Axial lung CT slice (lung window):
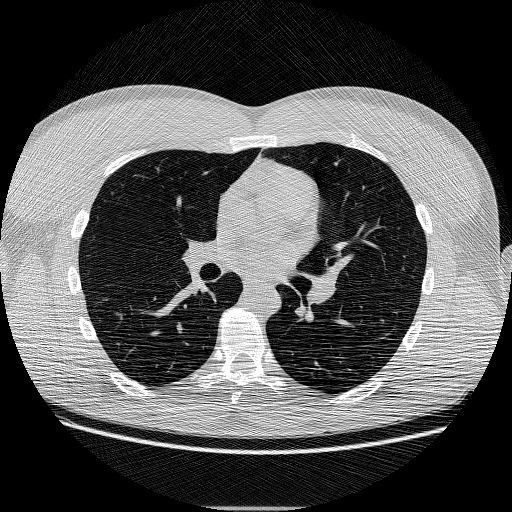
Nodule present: no